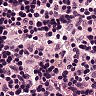
Metastatic tissue present: no